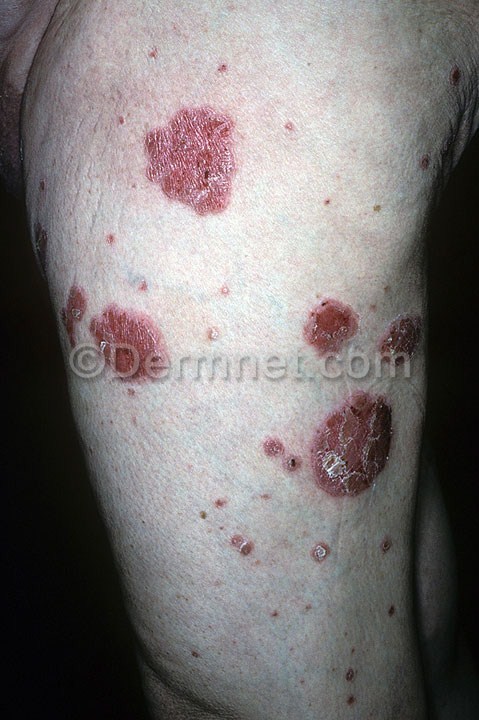
Disease: Psoriasis pictures Lichen Planus and related diseases